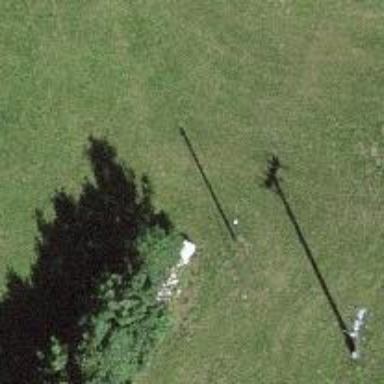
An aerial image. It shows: Power pole.